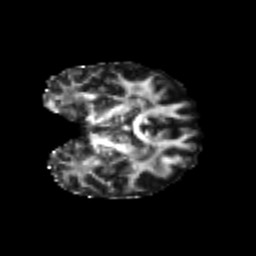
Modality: FA
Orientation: coronal
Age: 23
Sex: female
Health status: healthy
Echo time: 0.074 s